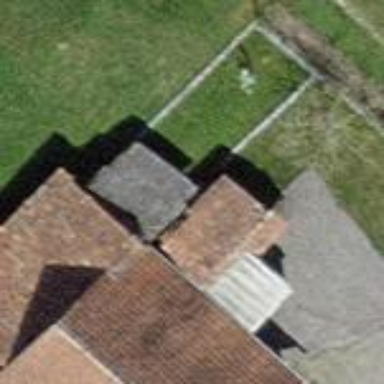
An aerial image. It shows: Barn.